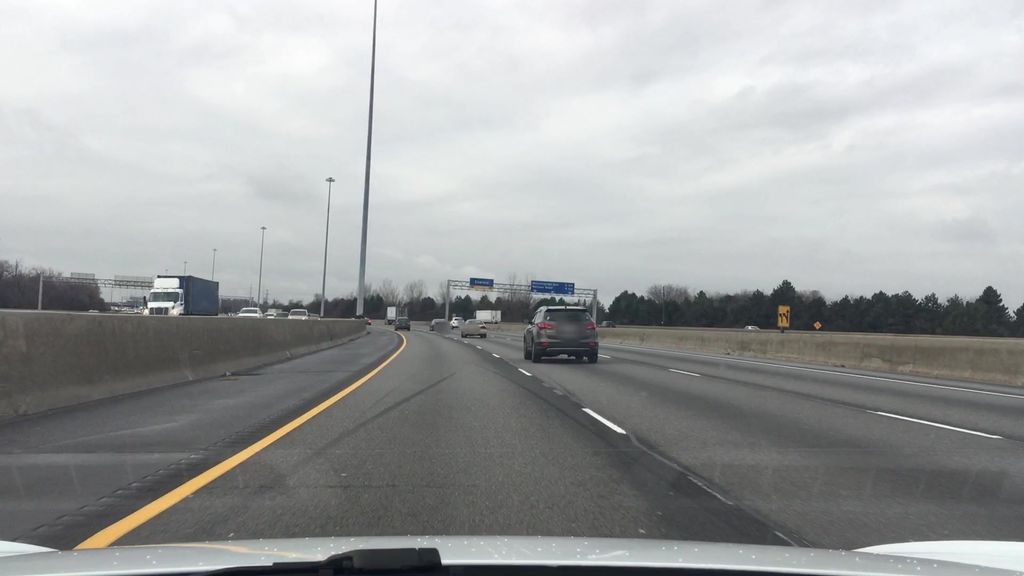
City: toronto